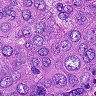
Metastatic tissue present: yes